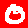
Digit: 0